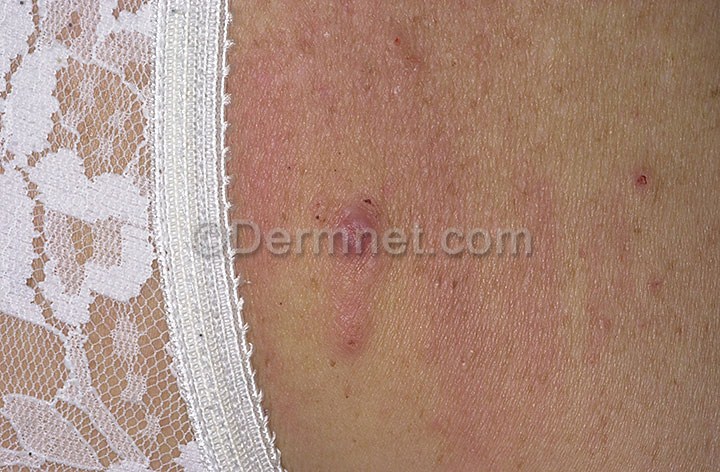
Disease: Scabies Lyme Disease and other Infestations and Bites